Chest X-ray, PA view. Patient: 34 years old, sex M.
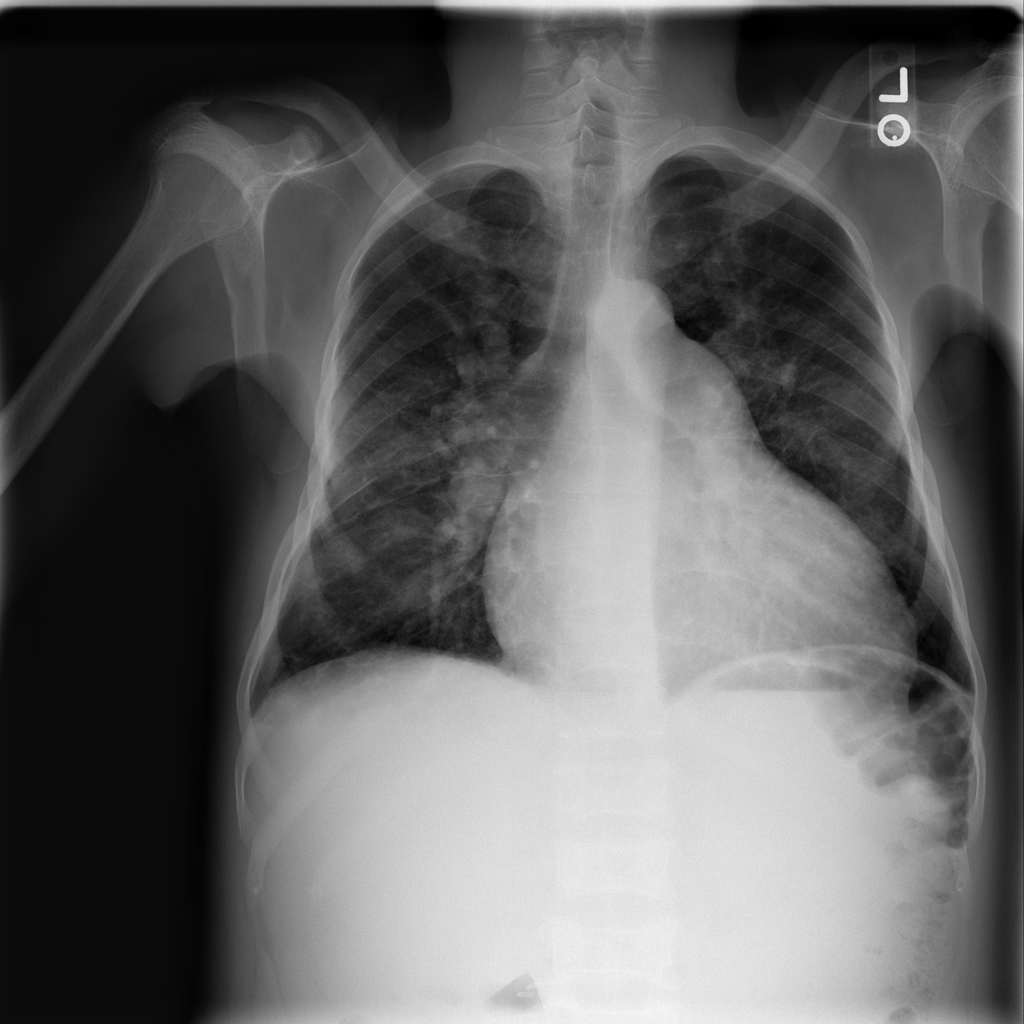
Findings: Cardiomegaly, Effusion, Infiltration